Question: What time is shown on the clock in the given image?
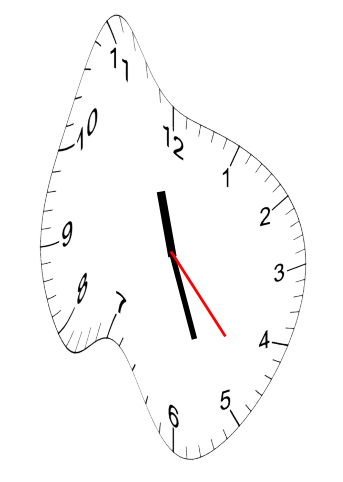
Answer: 11:26:23